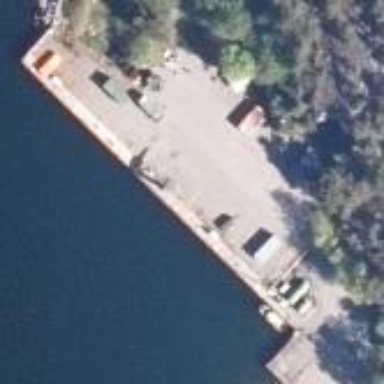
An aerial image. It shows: Man-made pier.